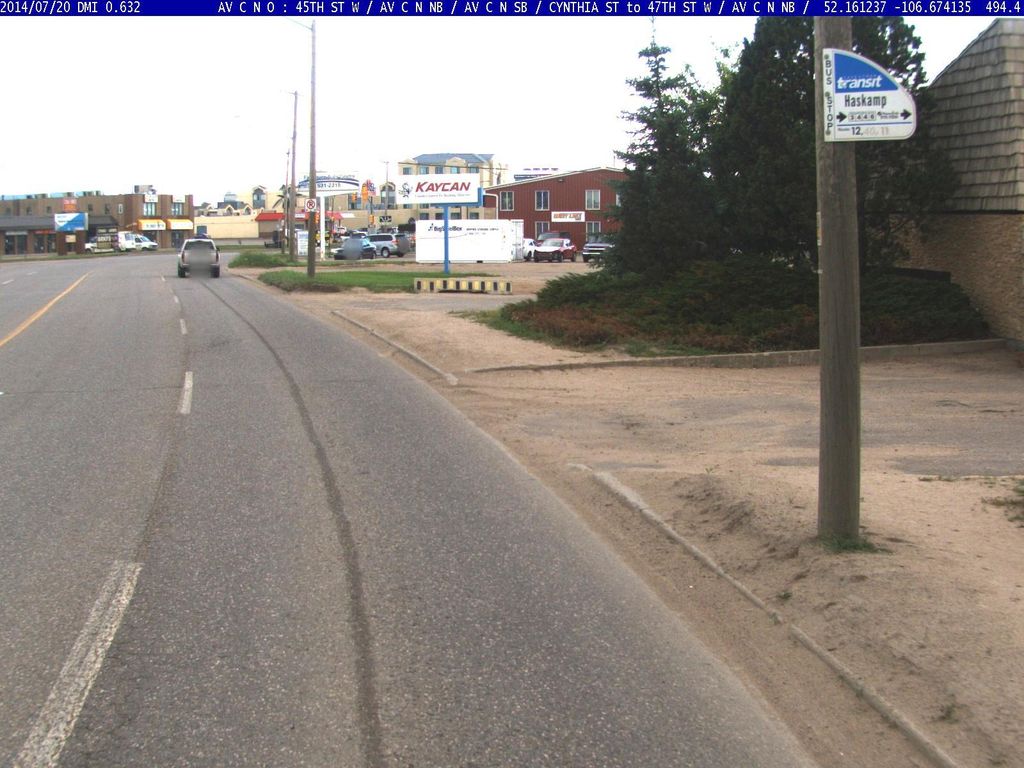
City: saskatoon